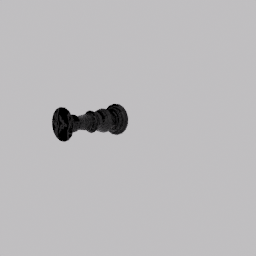
Label: architecture